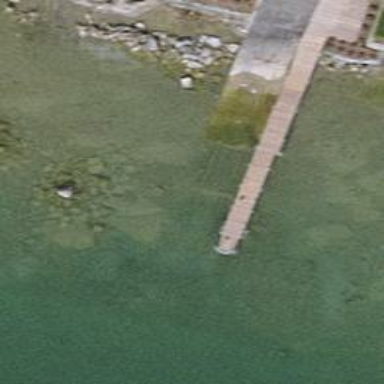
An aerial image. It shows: Man-made pier.